Question: I'm trying create a webservice with SAP B1if whatching that tutorial:
Part1: <URL>
In part 4 at minute 7:23 the guy wrote a part of xsl on document and he saved, when i go save i have next error: ""
Printscreen of the error:

Can someone help me?
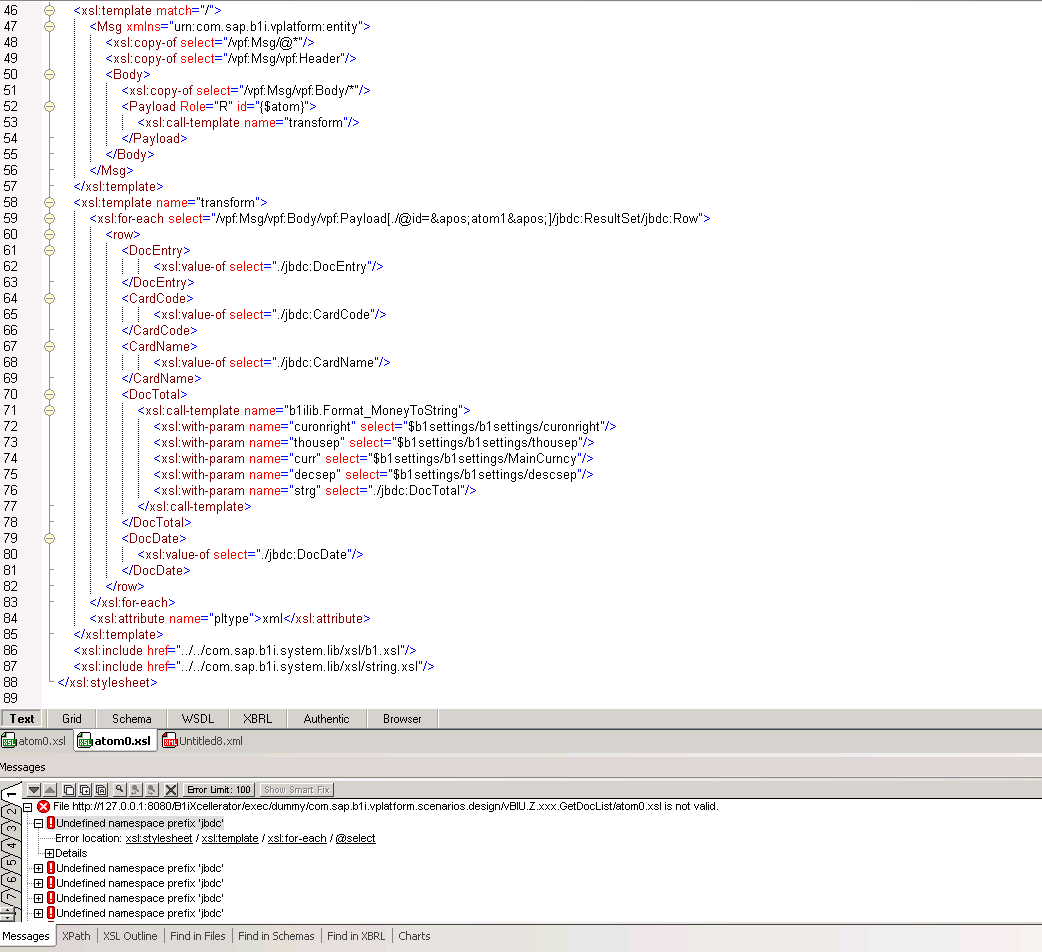
Answer: Change "jbdc" to "jdbc" in your code.
jdbc stands for Java Database Connectivity